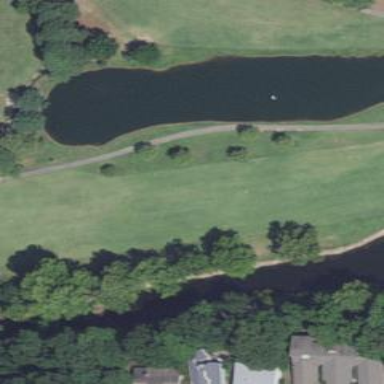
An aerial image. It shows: View of golf hole.